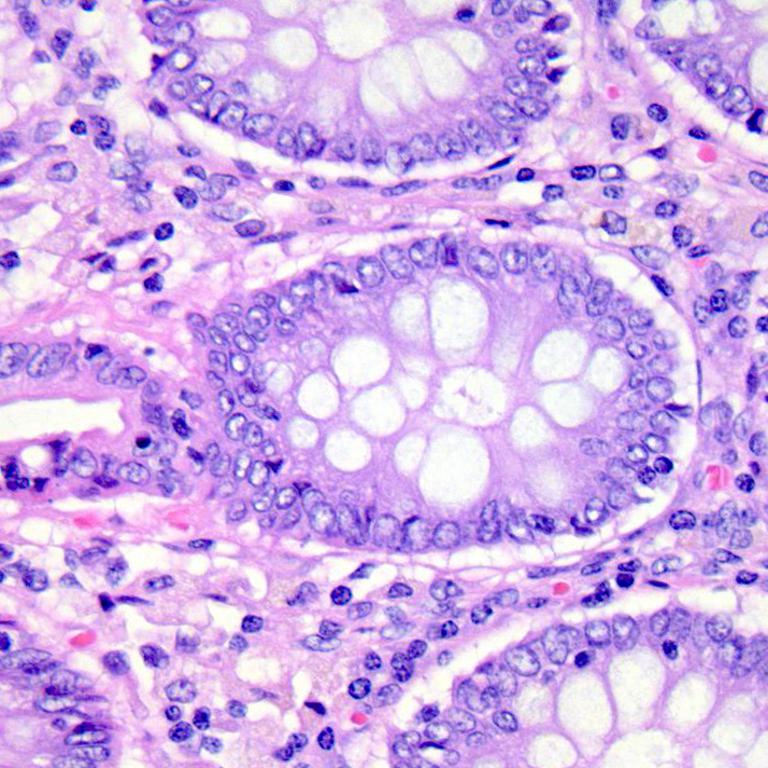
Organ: colon
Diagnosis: benign